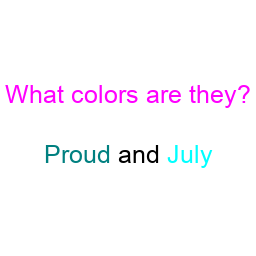
Color: teal, cyan
Background color: white
Question text color: magenta